Current action and preconditions to check: path_clear

Your task: For each precondition in the list above, predict whether it will hold at this action.

Consider the current scene as observed from the mobile robot's camera, and analyze the predicted future states of all dynamic agents (e.g., people, animals, vehicles, or any moving entities) within the NEXT SECOND.

IMPORTANT: Only answer "very likely" if you are absolutely certain—based on strong, clear evidence—that a dynamic agent will violate the precondition in the predicted future state. Do NOT answer "very likely" for unlikely, ambiguous, or low-probability risks.

Ask yourself for each precondition: Is there a high probability, with clear and convincing evidence, that the predicted future states of any dynamic agent will interfere with the predicted future state of the currently executing action within the NEXT SECOND, causing that precondition to fail?

Assess the risk level based on these predictions. Use "likely" or "very likely" if motions create a clear risk of interference.

Use "neutral" or "improbable" if agents are nearby but their predicted paths are clearly diverging or non-conflicting.

Failure Risk Categories: "very improbable", "improbable", "neutral", "likely", "very likely"

Answer Format: Output ONLY the probability_of_failure value from these categories: "very improbable", "improbable", "neutral", "likely", "very likely"

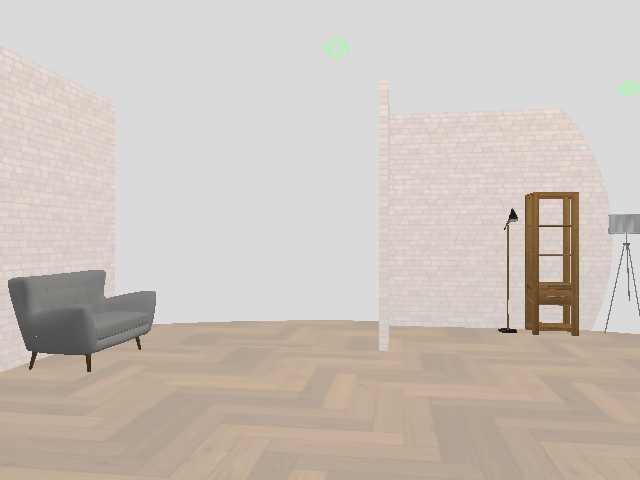

Answer: very improbable